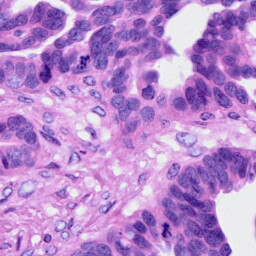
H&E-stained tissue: Ovarian